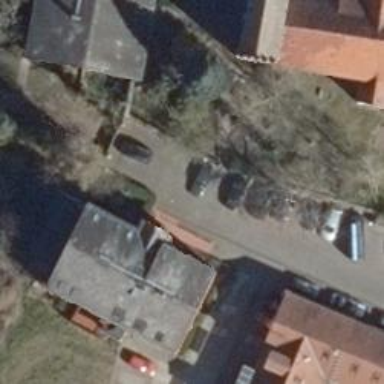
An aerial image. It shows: Part of building.